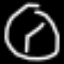
Label: clock